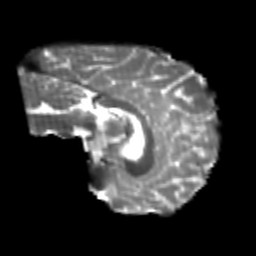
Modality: T2w
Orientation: sagittal
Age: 24
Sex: female
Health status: healthy
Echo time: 0.074 s